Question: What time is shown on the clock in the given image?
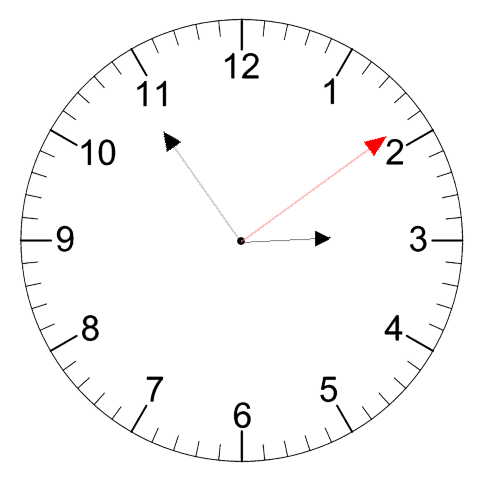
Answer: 02:54:09